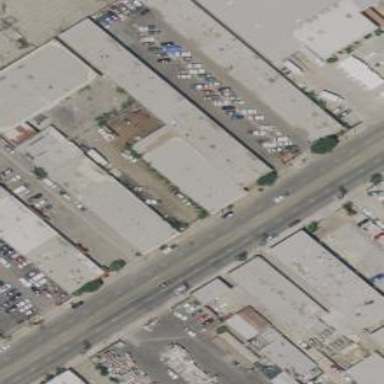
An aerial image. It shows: Industrial building.